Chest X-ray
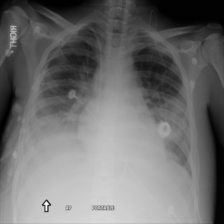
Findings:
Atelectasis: negative
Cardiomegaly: negative
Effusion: positive
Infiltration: negative
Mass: negative
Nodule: negative
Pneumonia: negative
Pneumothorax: negative
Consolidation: negative
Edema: negative
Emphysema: negative
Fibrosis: negative
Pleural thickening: negative
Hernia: negative